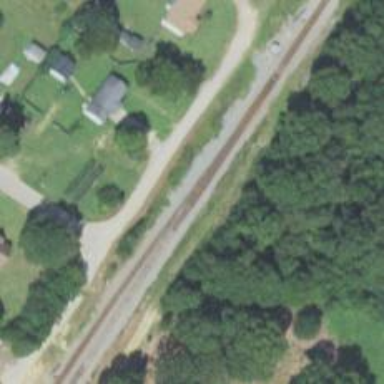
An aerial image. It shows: Site related to the railway.